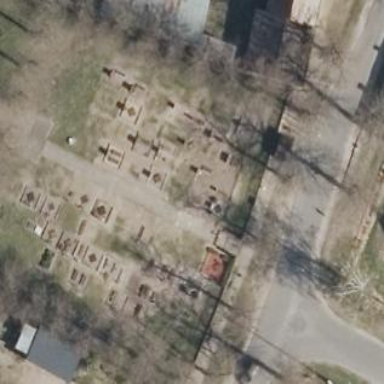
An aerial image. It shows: Graveyard.